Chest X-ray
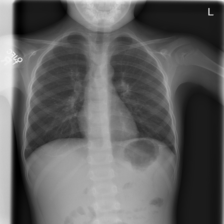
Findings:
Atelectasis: positive
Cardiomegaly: negative
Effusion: negative
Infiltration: negative
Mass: negative
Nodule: negative
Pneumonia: negative
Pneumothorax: negative
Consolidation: negative
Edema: negative
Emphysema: negative
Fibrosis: negative
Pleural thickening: negative
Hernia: negative